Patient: sex F, age 33
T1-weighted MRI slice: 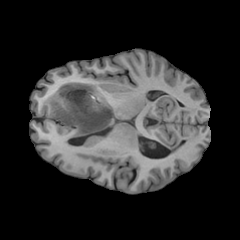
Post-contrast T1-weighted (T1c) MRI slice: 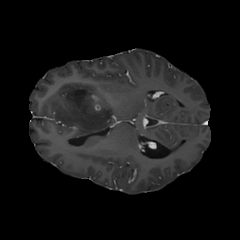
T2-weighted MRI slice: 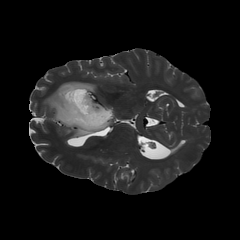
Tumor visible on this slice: yes
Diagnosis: Astrocytoma, IDH-mutant
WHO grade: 4